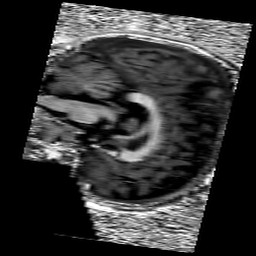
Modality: UNIT1
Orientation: sagittal
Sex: male
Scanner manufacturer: siemens
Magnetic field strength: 3 T
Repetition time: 5 s
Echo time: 0.00355 s